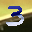
Label: 3